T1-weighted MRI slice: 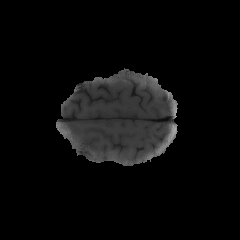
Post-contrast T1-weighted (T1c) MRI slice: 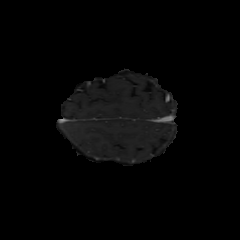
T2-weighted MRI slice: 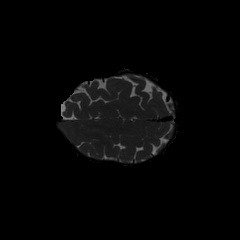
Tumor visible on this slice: no